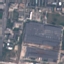
Land use / land cover: Industrial